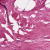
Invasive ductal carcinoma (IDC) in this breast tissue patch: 0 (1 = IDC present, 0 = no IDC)